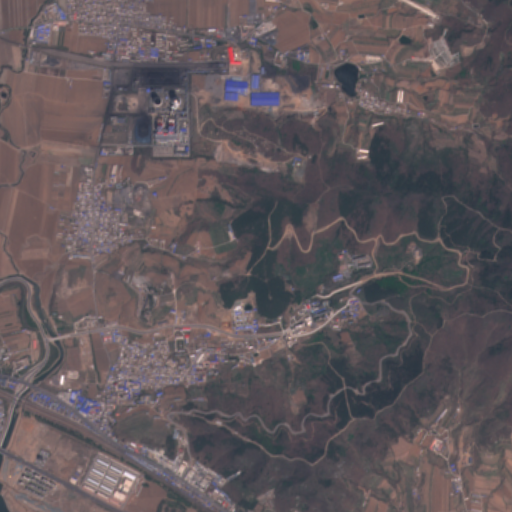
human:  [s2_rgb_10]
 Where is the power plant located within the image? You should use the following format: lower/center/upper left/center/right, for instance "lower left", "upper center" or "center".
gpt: The power plant is located in the upper left of the image.
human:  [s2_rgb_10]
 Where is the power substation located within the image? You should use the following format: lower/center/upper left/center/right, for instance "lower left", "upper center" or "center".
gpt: The power substation is located in the upper left of the image.
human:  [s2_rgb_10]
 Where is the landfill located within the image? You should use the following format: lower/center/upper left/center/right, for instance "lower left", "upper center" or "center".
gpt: There is no landfill in the image.